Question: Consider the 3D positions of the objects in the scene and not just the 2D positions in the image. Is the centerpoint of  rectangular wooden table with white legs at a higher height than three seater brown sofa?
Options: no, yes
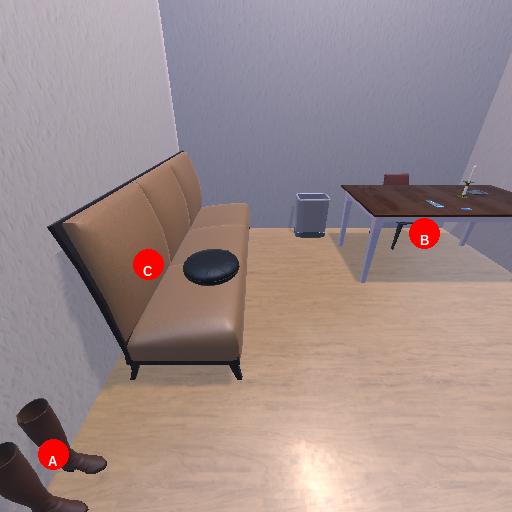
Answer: no